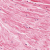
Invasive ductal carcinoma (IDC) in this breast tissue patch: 0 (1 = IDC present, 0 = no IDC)